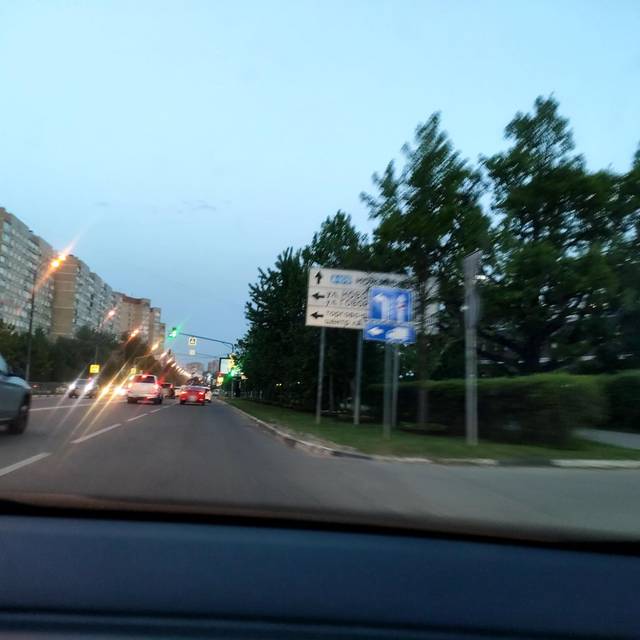
Region: Russia
Coordinates: 55.68, 37.273